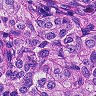
Metastatic tissue present: yes